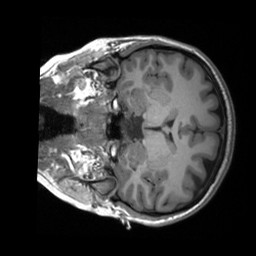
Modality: T1w
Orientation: coronal
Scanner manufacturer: siemens
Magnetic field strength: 3 T
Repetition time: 2 s
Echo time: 0.0023 s